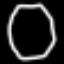
Label: octagon